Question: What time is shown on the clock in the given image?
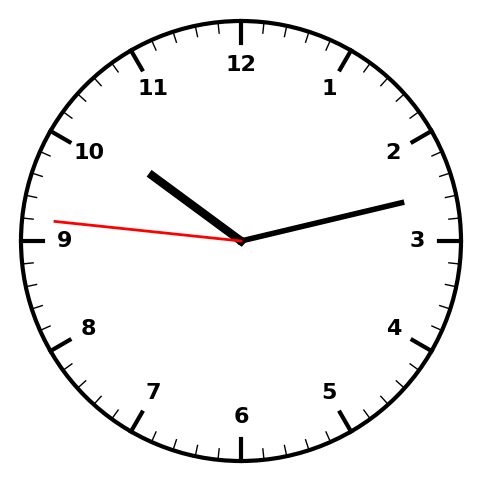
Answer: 10:12:46